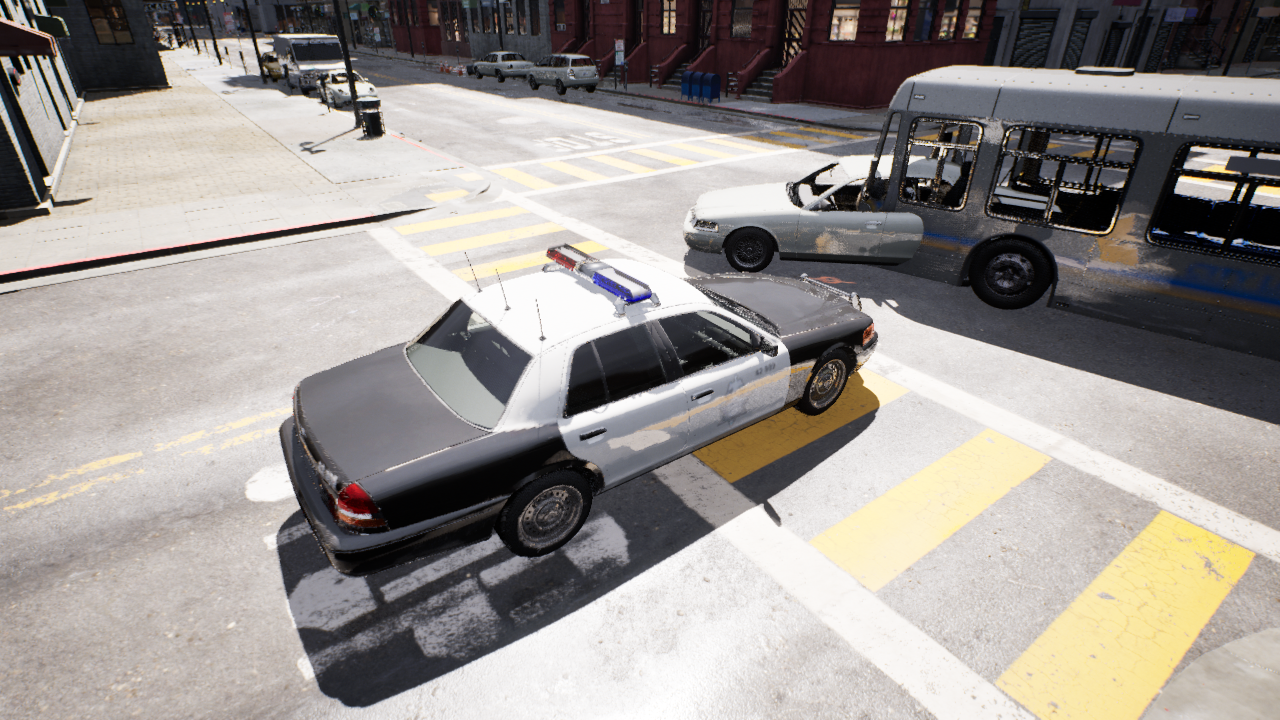
Venue: residential
Lighting: clear day
Vehicle rig: sedan